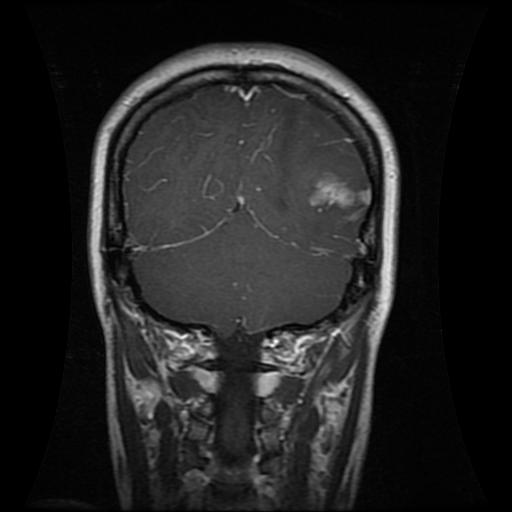
Label: glioma